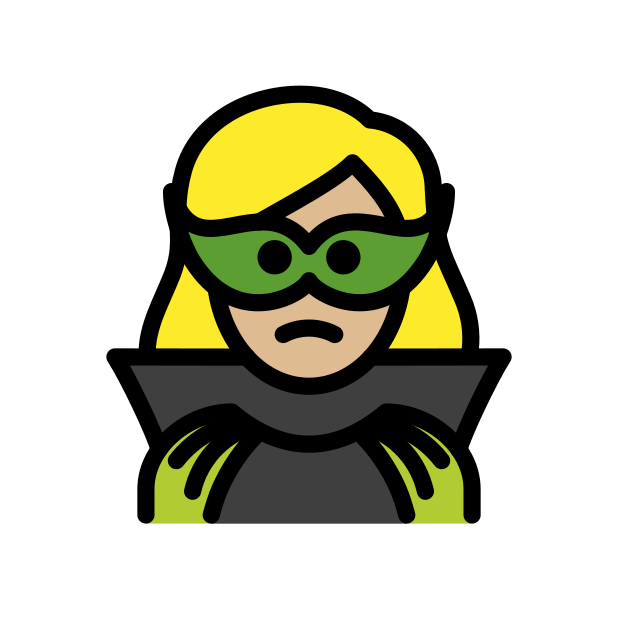
woman supervillain: medium-light skin tone